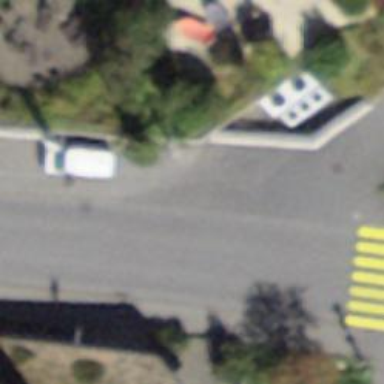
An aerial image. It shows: Parking area.